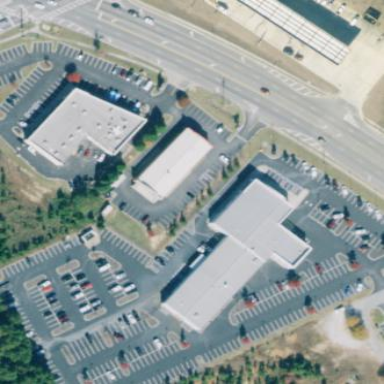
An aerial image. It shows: Retail building.